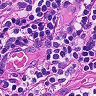
Metastatic tissue present: no